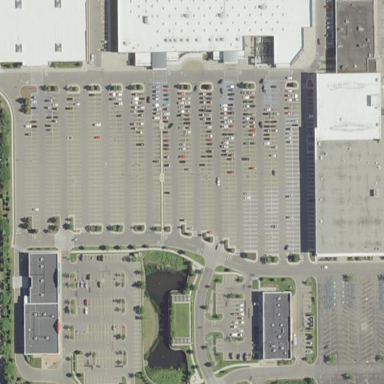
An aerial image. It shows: Retail area.